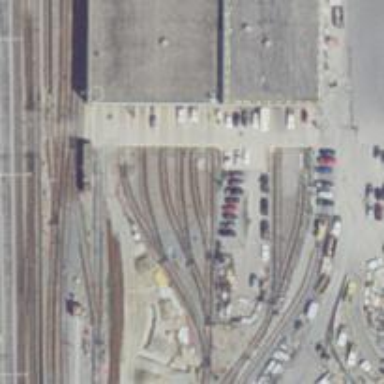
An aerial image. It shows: Electrified rail in service yard.